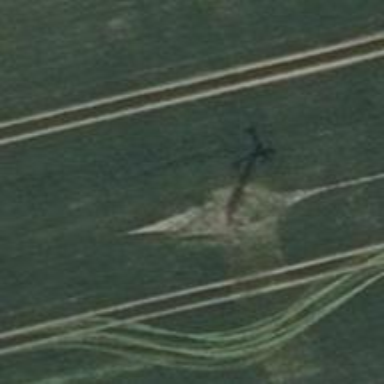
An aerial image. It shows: Power pole.